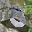
Label: 0